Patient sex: M
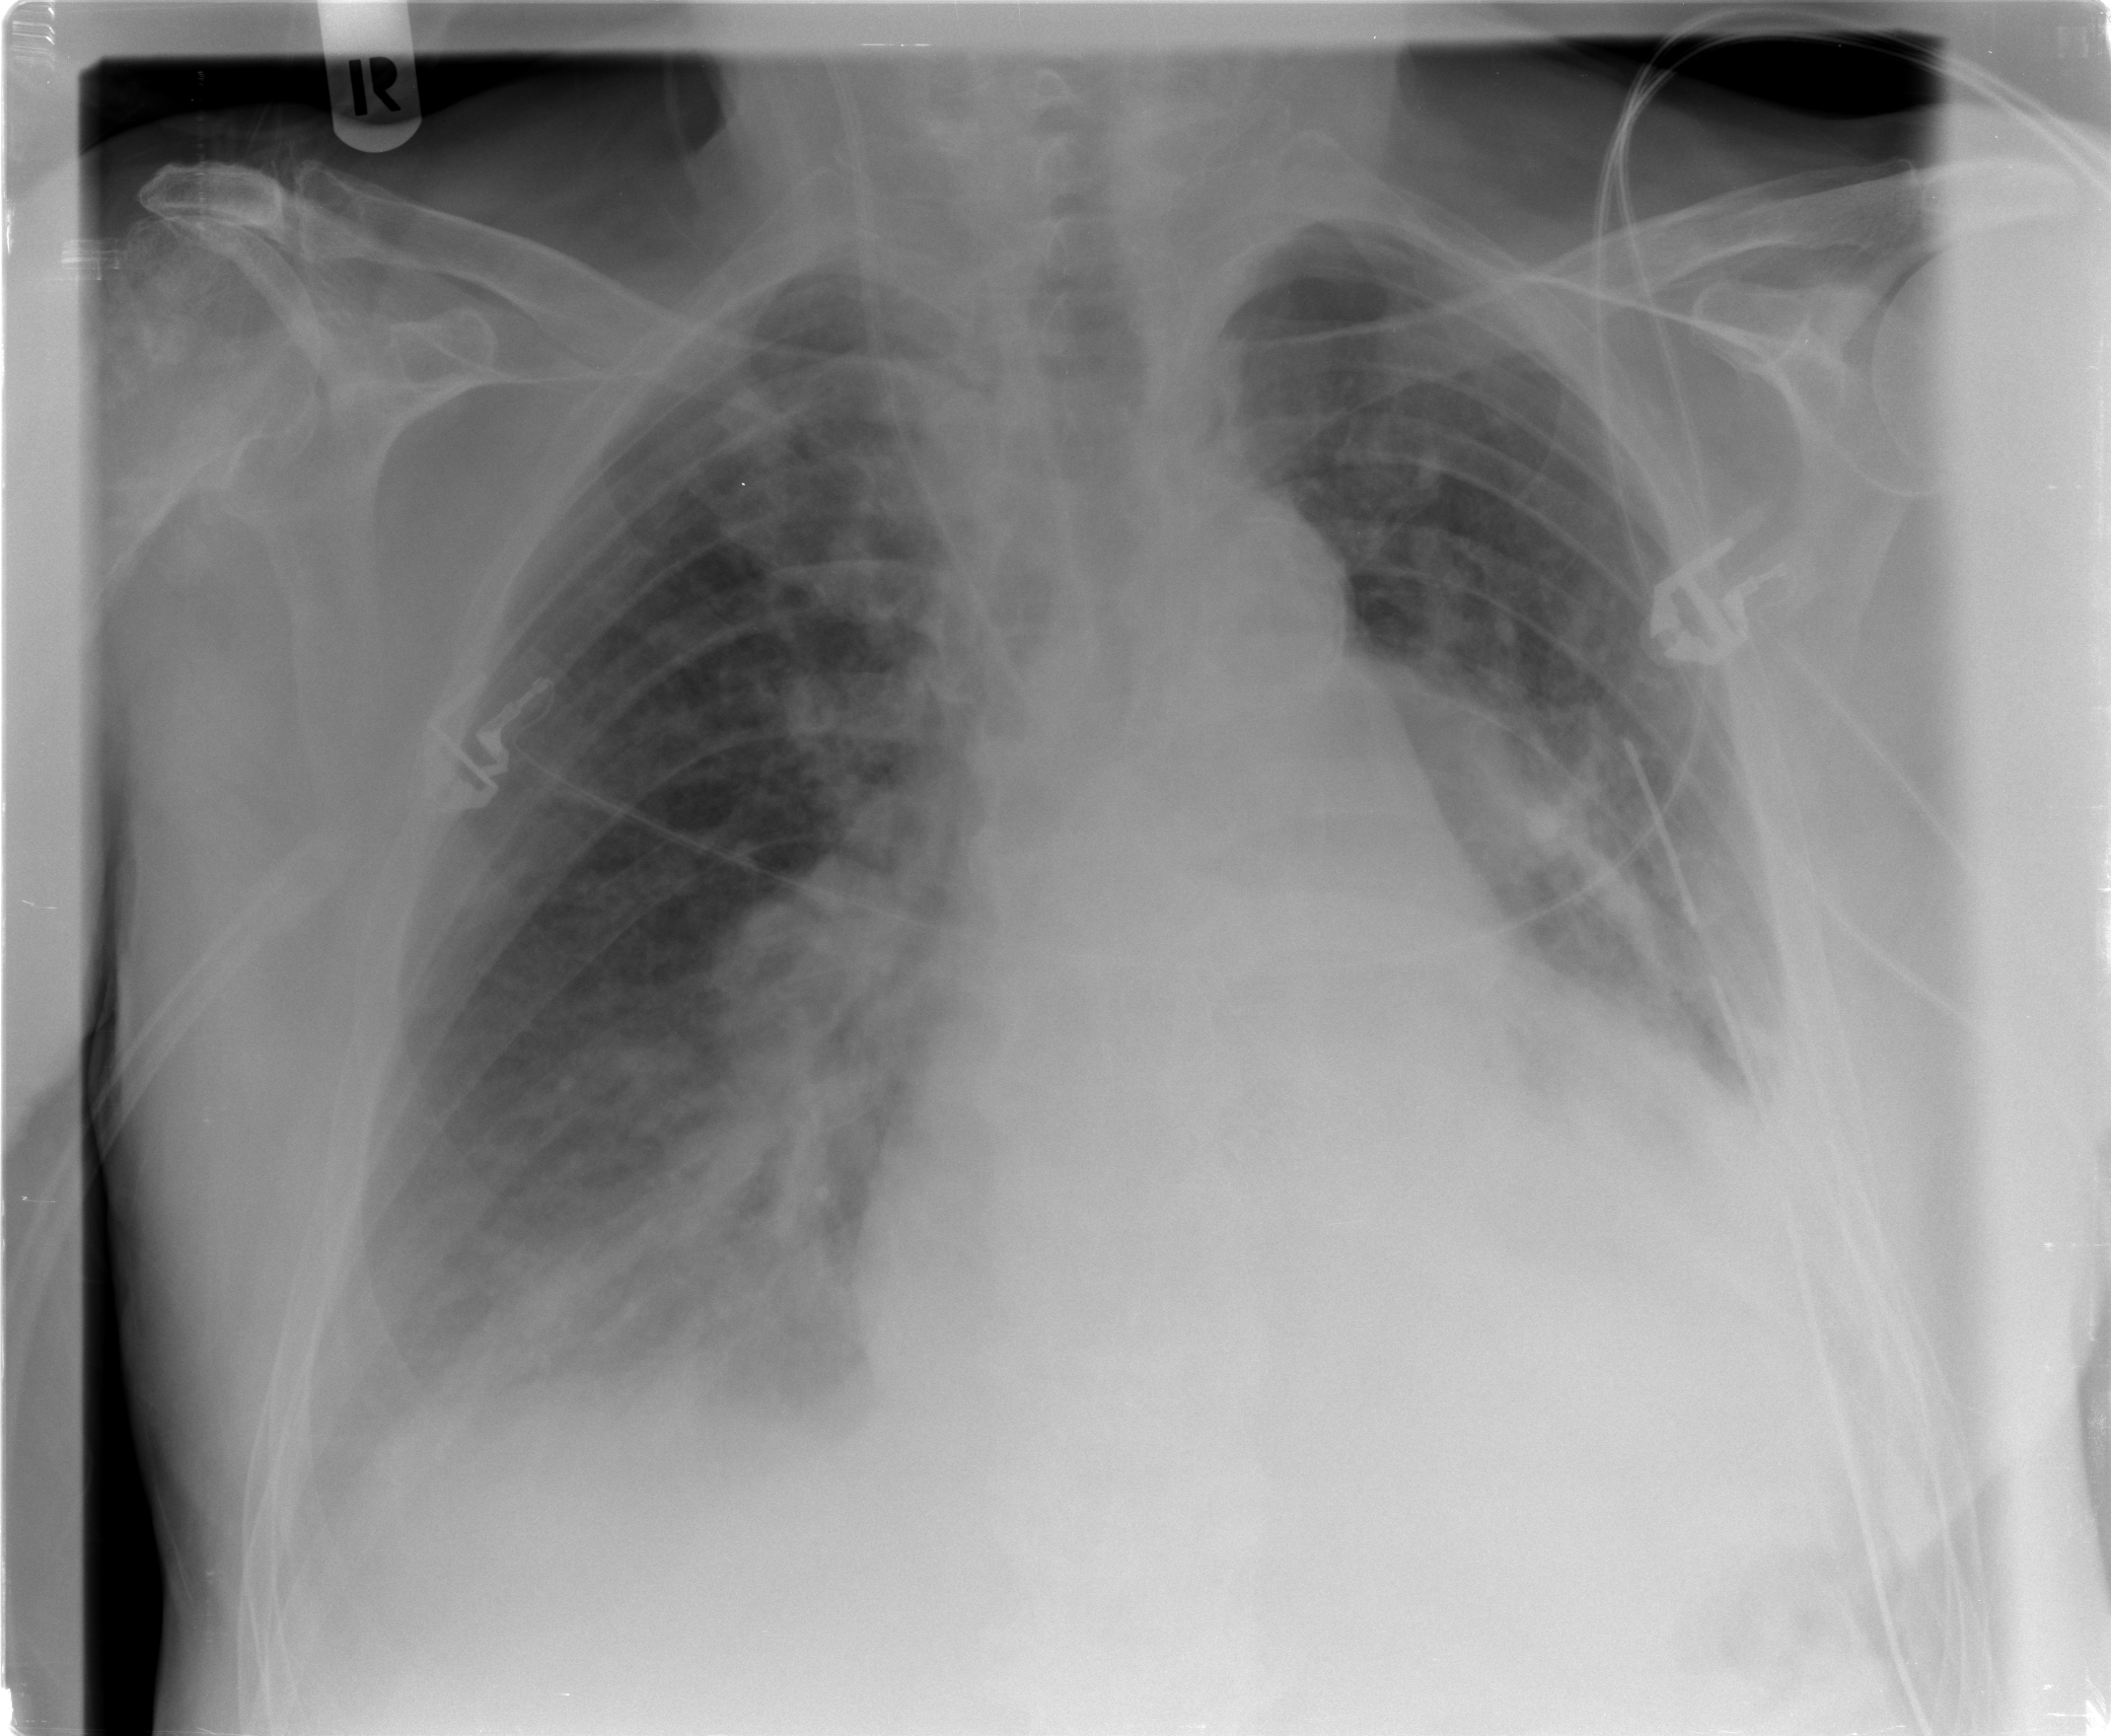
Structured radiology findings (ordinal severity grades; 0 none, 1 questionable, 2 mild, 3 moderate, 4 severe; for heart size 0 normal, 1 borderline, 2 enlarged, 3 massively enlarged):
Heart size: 2
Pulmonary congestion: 2
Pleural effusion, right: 2
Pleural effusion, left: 2
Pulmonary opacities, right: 0
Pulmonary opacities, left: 0
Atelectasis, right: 2
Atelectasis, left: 2